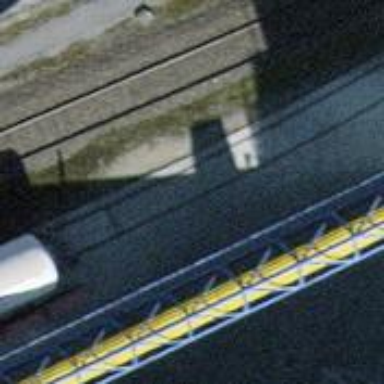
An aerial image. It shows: Railway spur service.